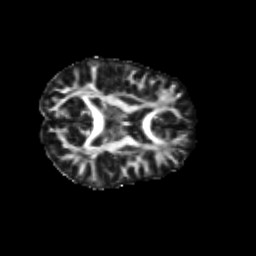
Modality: FA
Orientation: axial
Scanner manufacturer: siemens
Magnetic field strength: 3 T
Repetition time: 9.2 s
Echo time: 0.084 s